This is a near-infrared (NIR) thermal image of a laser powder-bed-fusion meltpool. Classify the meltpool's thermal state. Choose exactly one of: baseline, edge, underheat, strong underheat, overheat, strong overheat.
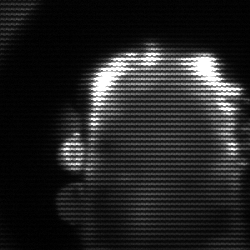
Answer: baseline